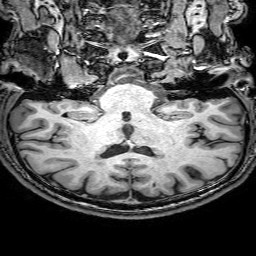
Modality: T1w
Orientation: sagittal
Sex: male
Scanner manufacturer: philips
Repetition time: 0.008069 s
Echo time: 0.00369 s